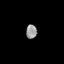
Tissue: skin
Cell type: T cells
Senescence score: 0.6744
Nuclear area (px): 153
Mean DAPI intensity: 147.85